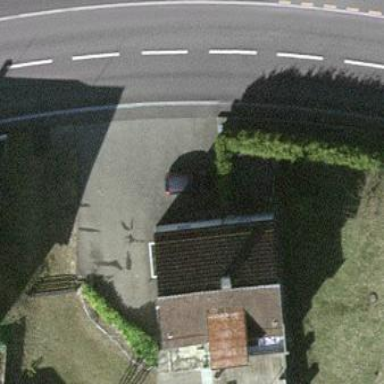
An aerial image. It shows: Building with gabled roof.